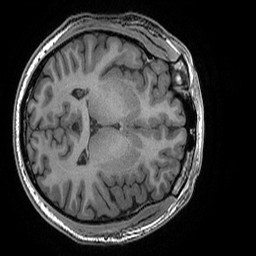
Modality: T1w
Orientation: axial
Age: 26
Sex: male
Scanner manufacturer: ge
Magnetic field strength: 3 T
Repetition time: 0.008184 s
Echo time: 0.003192 s